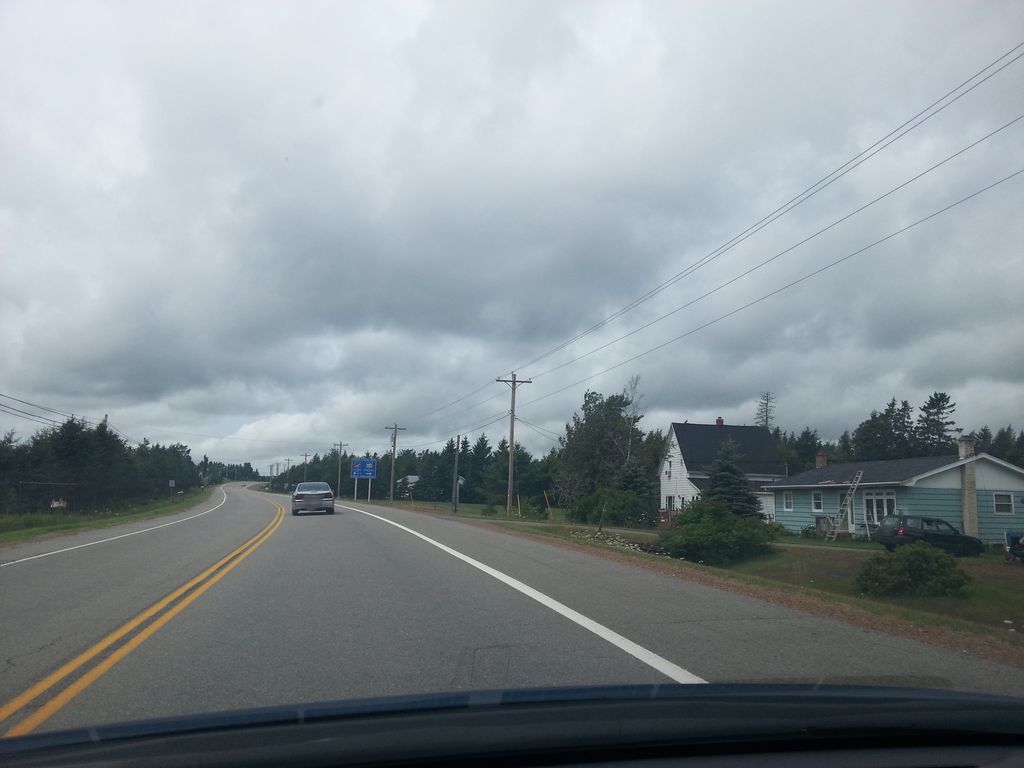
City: charlottetown